Question: I have spring MVC web application started on tomcat 8.
I'have created certificates for SSL Authorization.
I have such I confing in a server.xml
'''
<Connector SSLEnabled="true"
keystoreFile="ks.p12"
keystoreType="pkcs12"
keystorePass="*****"
port="8443"
scheme="https"
secure="true"
sslProtocol="TLS"/>
'''
Ok. Now Everything works well!
BUT how to start server on 443 port?
When I try to use open <URL> it gets me that messages "This webpage is not available"

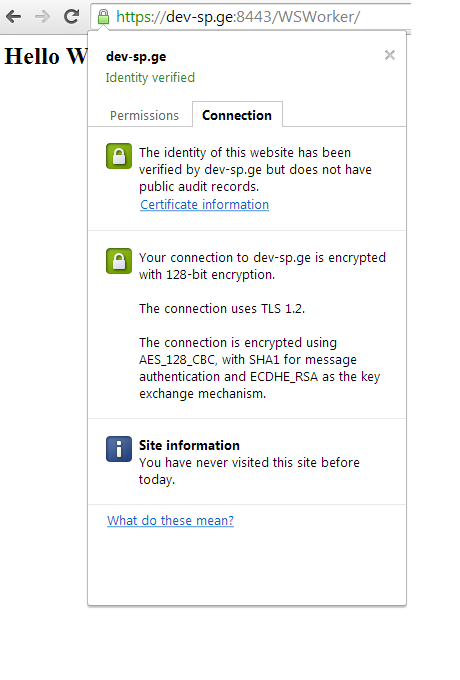
Answer: In unix systems the use of ports under 1024 usually requires special permissions or rights.
Your Tomcat works with port '8443' because it is not in the "protected" port range.
Of course first step is to change the port to '443' in your Tomcat's 'server.xml'.
### Solving using Authbind
One way to allow Tomcat to use 443 or 80 ports is to use <URL>
> allows a program which does not or should not run as root to bind to low-numbered ports in a controlled way.
Lower than 1024 ports have to be enabled in: '/etc/default/tomcat8'. Add the following line:
'''
AUTHBIND=true
'''
And create a new file for this:
'''
sudo touch /etc/authbind/byport/443
sudo chown tomcat8 /etc/authbind/byport/443
sudo chmod 500 /etc/authbind/byport/443
'''
### Solving using setcap
Another way to solve this is to allow an executable binary to bind to the restricted ports which can be enabled by using the 'setcap' unix command:
'''
sudo setcap cap_net_bind_service=+ep /path/to/binary
'''